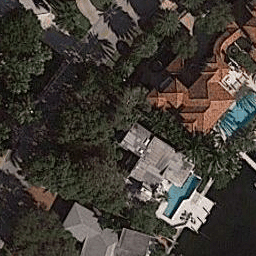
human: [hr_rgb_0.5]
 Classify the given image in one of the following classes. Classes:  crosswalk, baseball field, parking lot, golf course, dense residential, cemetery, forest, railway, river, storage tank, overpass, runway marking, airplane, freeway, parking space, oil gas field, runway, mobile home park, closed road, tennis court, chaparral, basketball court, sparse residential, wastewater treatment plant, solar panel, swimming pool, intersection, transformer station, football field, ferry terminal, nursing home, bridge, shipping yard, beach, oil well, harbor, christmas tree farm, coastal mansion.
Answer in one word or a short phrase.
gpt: coastal mansion